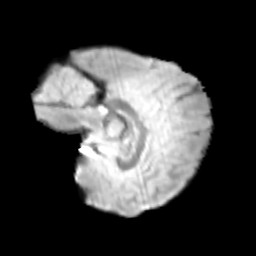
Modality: T2w
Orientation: sagittal
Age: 12
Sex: male
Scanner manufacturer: siemens
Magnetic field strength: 3 T
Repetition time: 3.8 s
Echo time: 0.07 s